Interaction volume radius: 5 \u00c5
Interaction volume height: 10 \u00c5
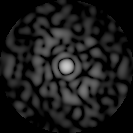
Disorder parameter: 0.804